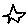
Label: star